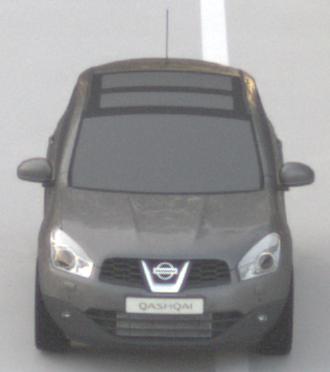
Make: Nissan
Model: Qashqai 1.6
Detailed model: Qashqai (J10)
Model produced from: 2010/03
Model produced until: 2010/08
Doors: 5
Color: gray
Road condition: dry road
Daytime: sunrise or sunset
Contrast: low contrast